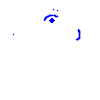
Particle: electron